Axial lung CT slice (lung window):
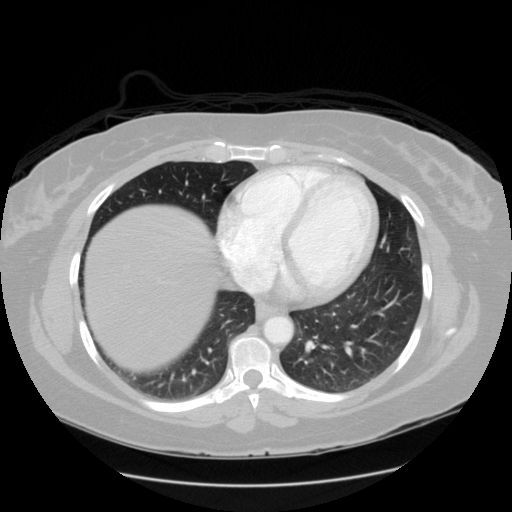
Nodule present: no